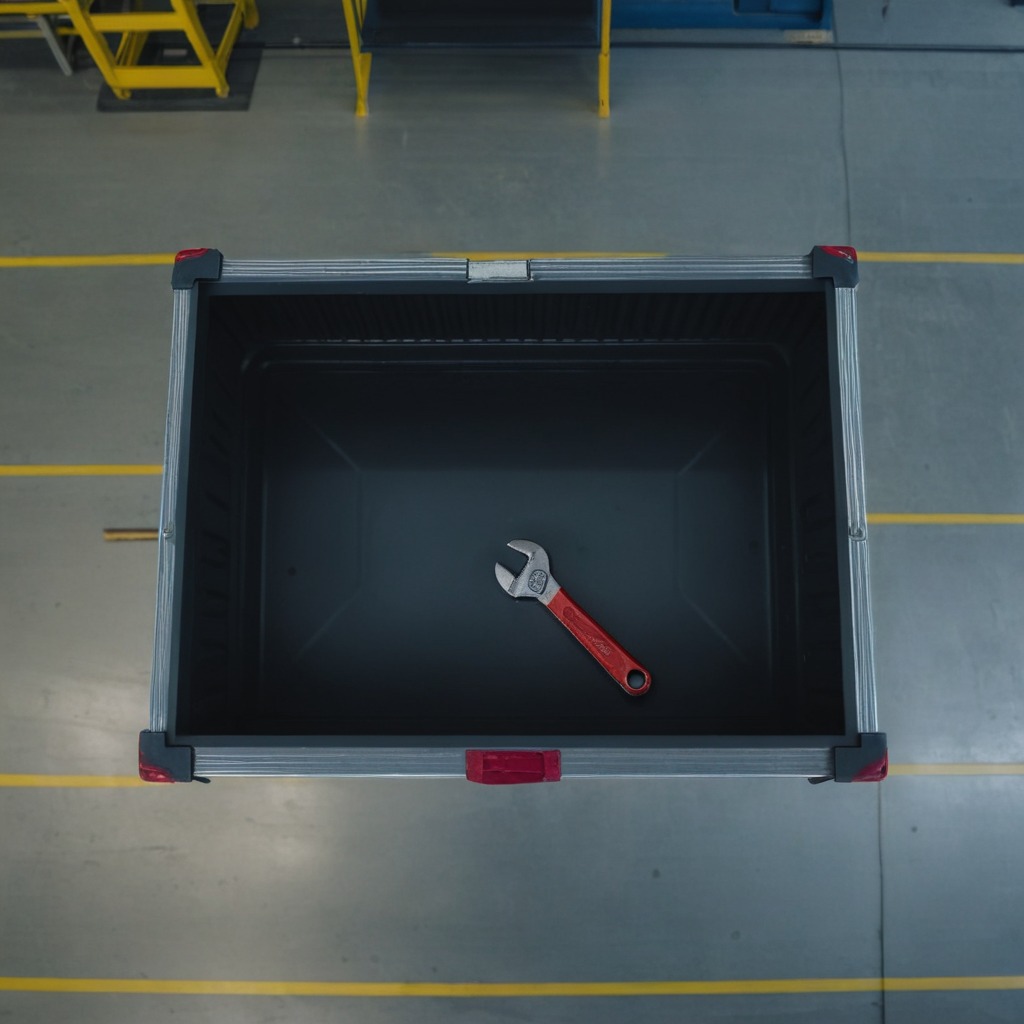
A wrench is lying on the toolbox surface in an airplane hangar workshop 8K.